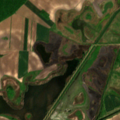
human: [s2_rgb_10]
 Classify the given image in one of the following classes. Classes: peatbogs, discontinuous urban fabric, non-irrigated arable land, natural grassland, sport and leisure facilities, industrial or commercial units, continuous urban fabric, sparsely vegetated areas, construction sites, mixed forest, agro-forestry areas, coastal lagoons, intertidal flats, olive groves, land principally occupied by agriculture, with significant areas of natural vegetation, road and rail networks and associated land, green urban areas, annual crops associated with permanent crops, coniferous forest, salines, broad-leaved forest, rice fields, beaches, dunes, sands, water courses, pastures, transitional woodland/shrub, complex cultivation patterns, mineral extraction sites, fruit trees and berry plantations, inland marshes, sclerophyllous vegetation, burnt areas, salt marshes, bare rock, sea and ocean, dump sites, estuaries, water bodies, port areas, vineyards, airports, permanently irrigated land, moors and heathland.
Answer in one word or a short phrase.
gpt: non-irrigated arable land, broad-leaved forest, inland marshes, water bodies